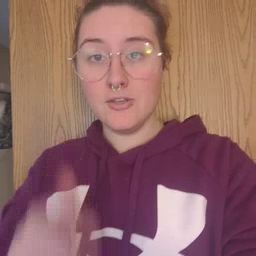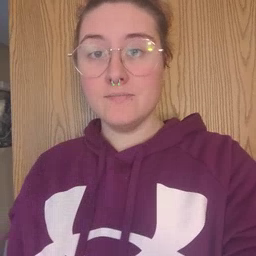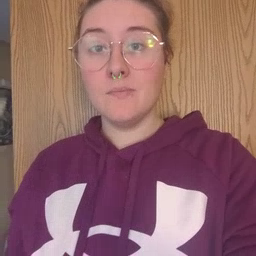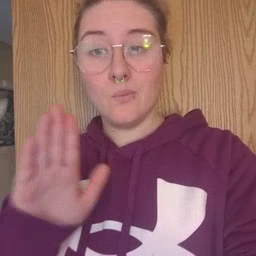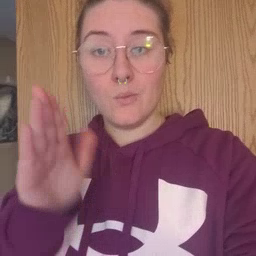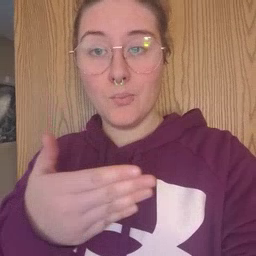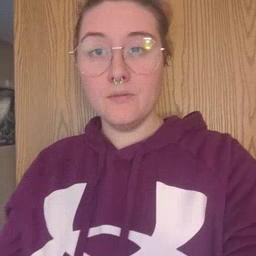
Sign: room